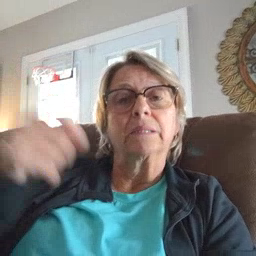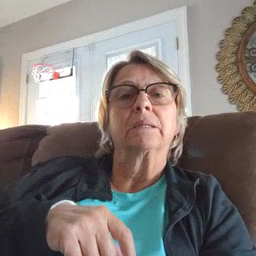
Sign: because